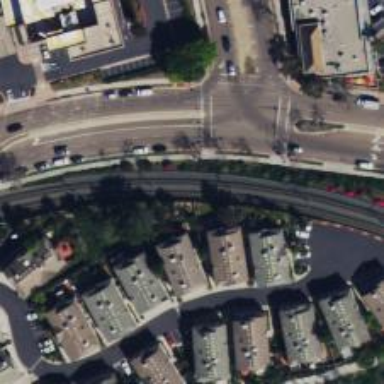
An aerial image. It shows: Light rail railway with electrified contact line.